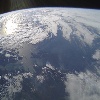
Label: cloud